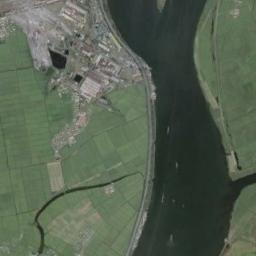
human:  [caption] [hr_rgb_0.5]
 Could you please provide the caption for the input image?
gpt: The deep blue river with some tributaries goes through the farmland and a residential area is next to the river .

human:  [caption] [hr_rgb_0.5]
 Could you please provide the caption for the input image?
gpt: There are many buildings of different shapes beside the river .

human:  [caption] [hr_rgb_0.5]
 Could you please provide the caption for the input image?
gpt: A broad, Curved light green river with tributaries, Green and tan mixed fields on both sides of the shore, And large houses .

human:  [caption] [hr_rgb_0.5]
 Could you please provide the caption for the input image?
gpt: The river goes through farmland and houses .

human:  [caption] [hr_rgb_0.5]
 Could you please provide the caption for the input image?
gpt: There are many green farmlands and some buildings near the river .